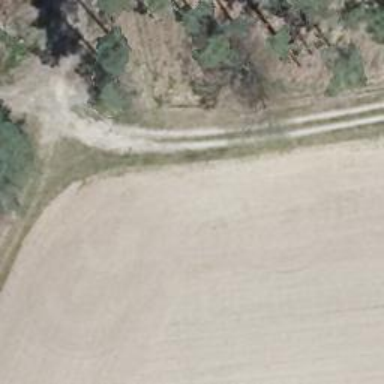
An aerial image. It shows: Track with grade3 tracktype.